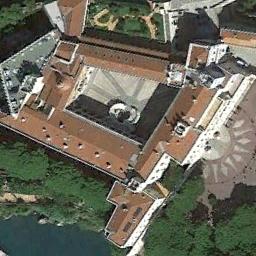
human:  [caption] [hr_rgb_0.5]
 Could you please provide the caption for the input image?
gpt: Half of the roof of this palace is red .

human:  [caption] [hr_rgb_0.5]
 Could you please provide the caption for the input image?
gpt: There are some green trees beside the brown palace .

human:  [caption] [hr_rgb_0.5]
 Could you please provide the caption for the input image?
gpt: The palace is surrounded by trees next to the water .

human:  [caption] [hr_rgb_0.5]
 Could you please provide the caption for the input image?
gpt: The brown palace has a courtyard and a square and the waters is also next to the palace .

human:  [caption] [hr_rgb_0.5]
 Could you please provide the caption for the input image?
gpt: There are some trees near the palace .